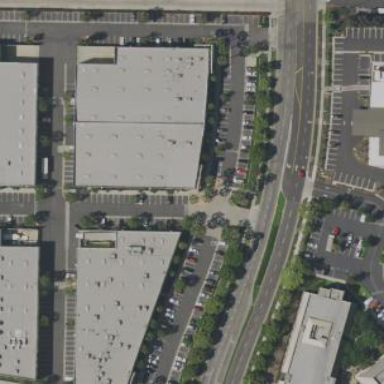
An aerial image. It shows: Commercial building.